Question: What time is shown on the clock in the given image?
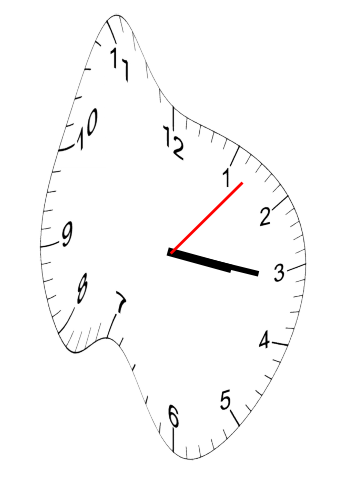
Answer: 03:16:07